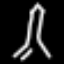
Label: The Eiffel Tower